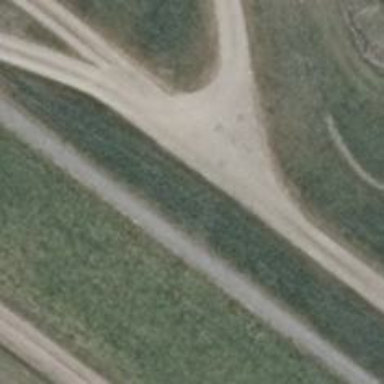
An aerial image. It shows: Track with compacted grade 2 surface.